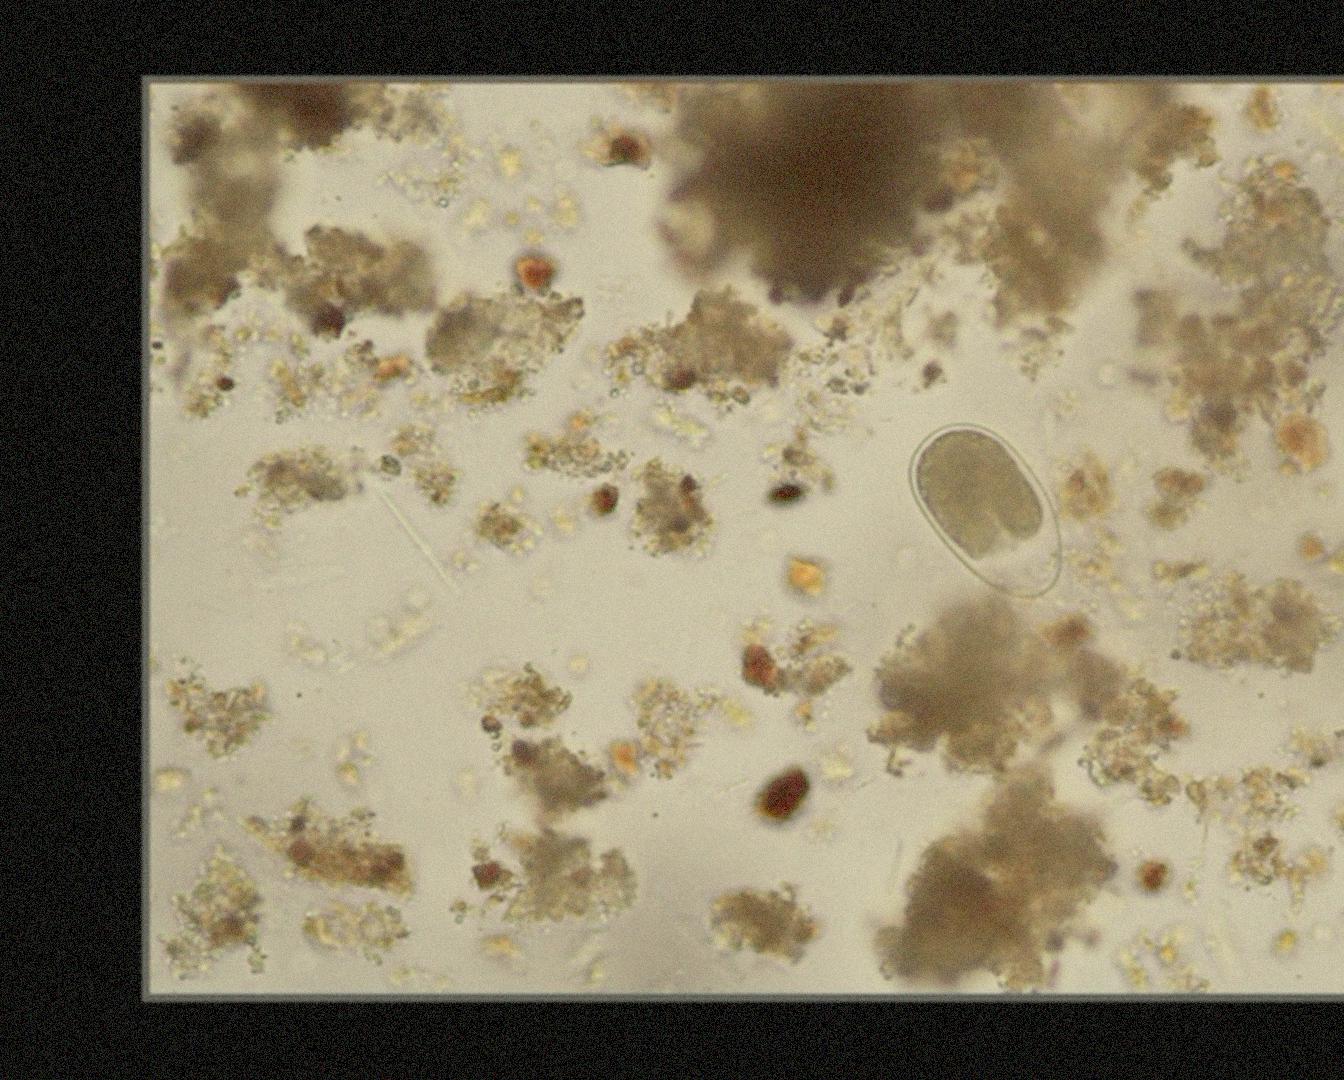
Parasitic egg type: Hookworm egg